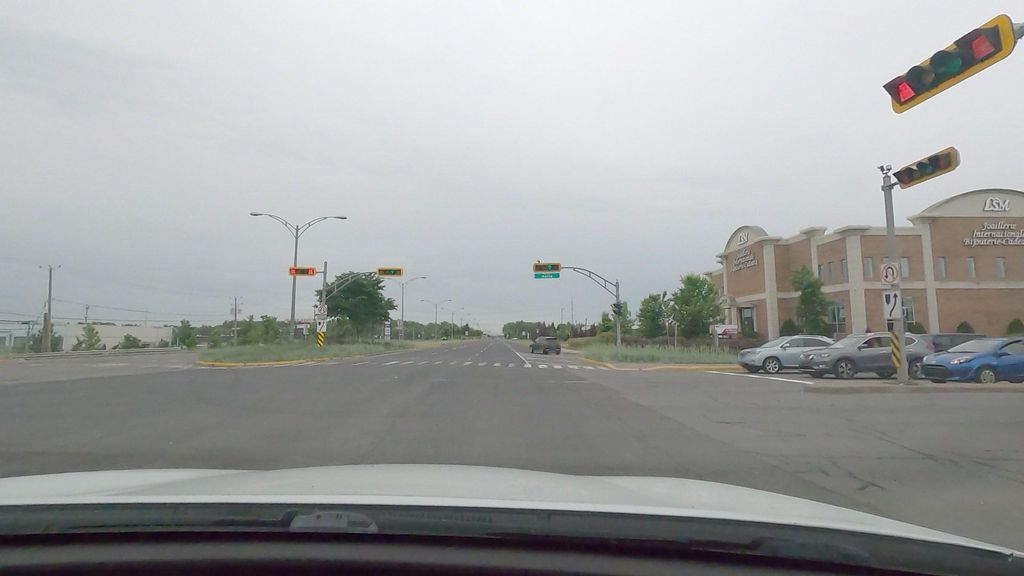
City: montreal